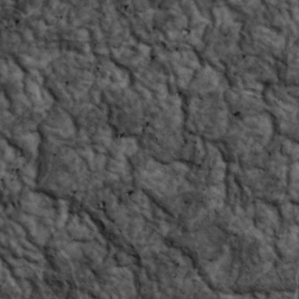
Label: non_frost